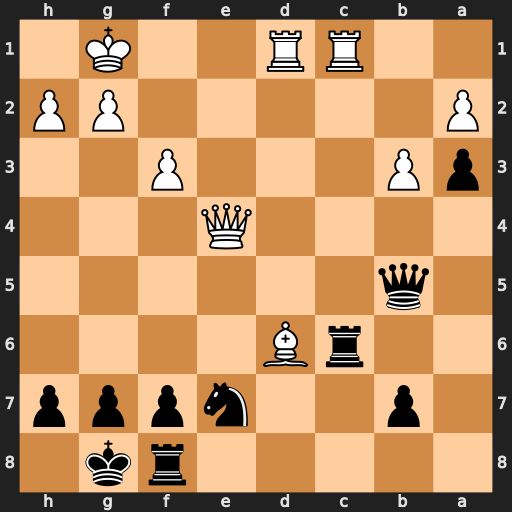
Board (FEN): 5rk1/1p2nppp/2rB4/1q6/4Q3/pP3P2/P5PP/2RR2K1
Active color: b
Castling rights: -
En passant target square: -
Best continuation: Qb6+ Bc5 Rxc5 Rxc5 Qxc5+